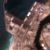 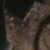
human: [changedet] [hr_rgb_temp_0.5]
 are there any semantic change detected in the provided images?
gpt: There is no difference.